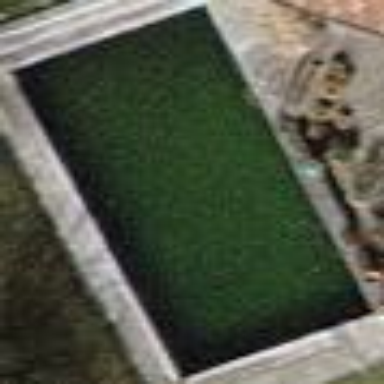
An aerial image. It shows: Swimming pool located in leisure land.